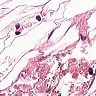
Metastatic tissue present: no